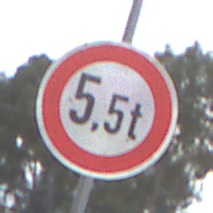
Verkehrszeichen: TatsaechlicheMasse
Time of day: MorningAfternoon
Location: Outdoor (RoadRail)
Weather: PartlyCloudy
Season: NotSpecified
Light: Natural